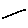
Label: line